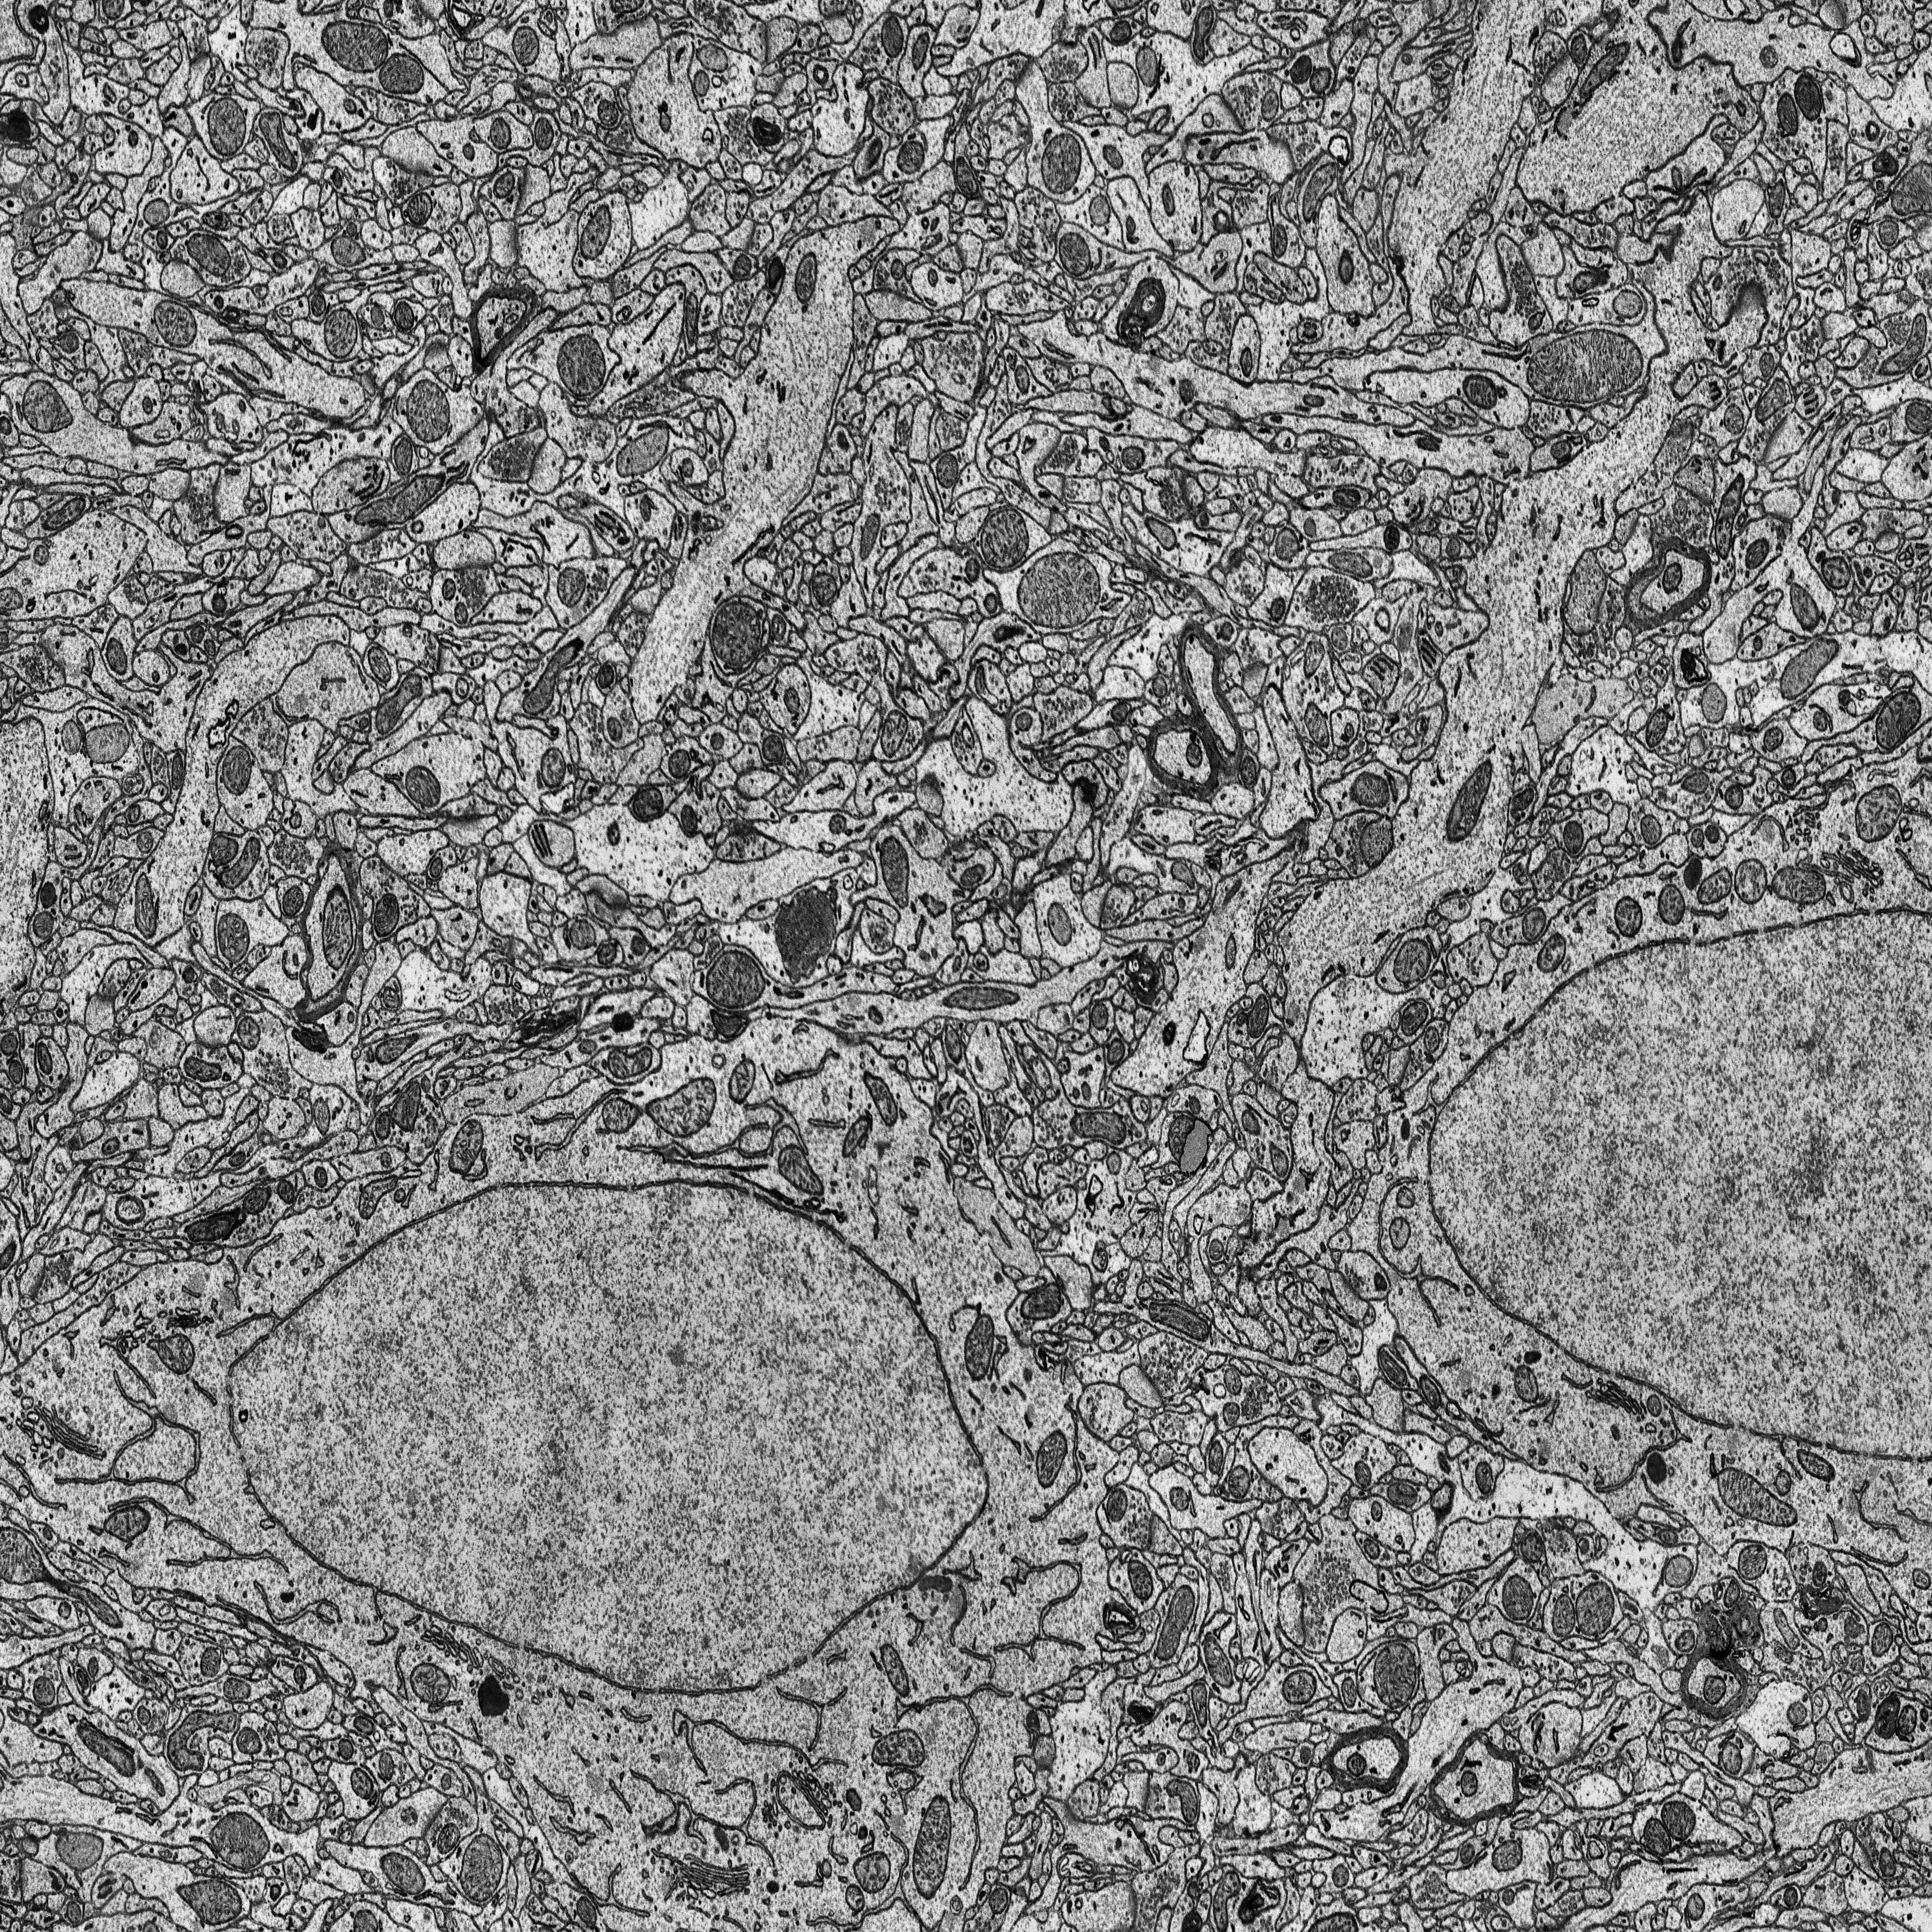
Electron microscopy slice of rat cortex tissue
Slice depth (z): 276
Mitochondria instances in slice: 381